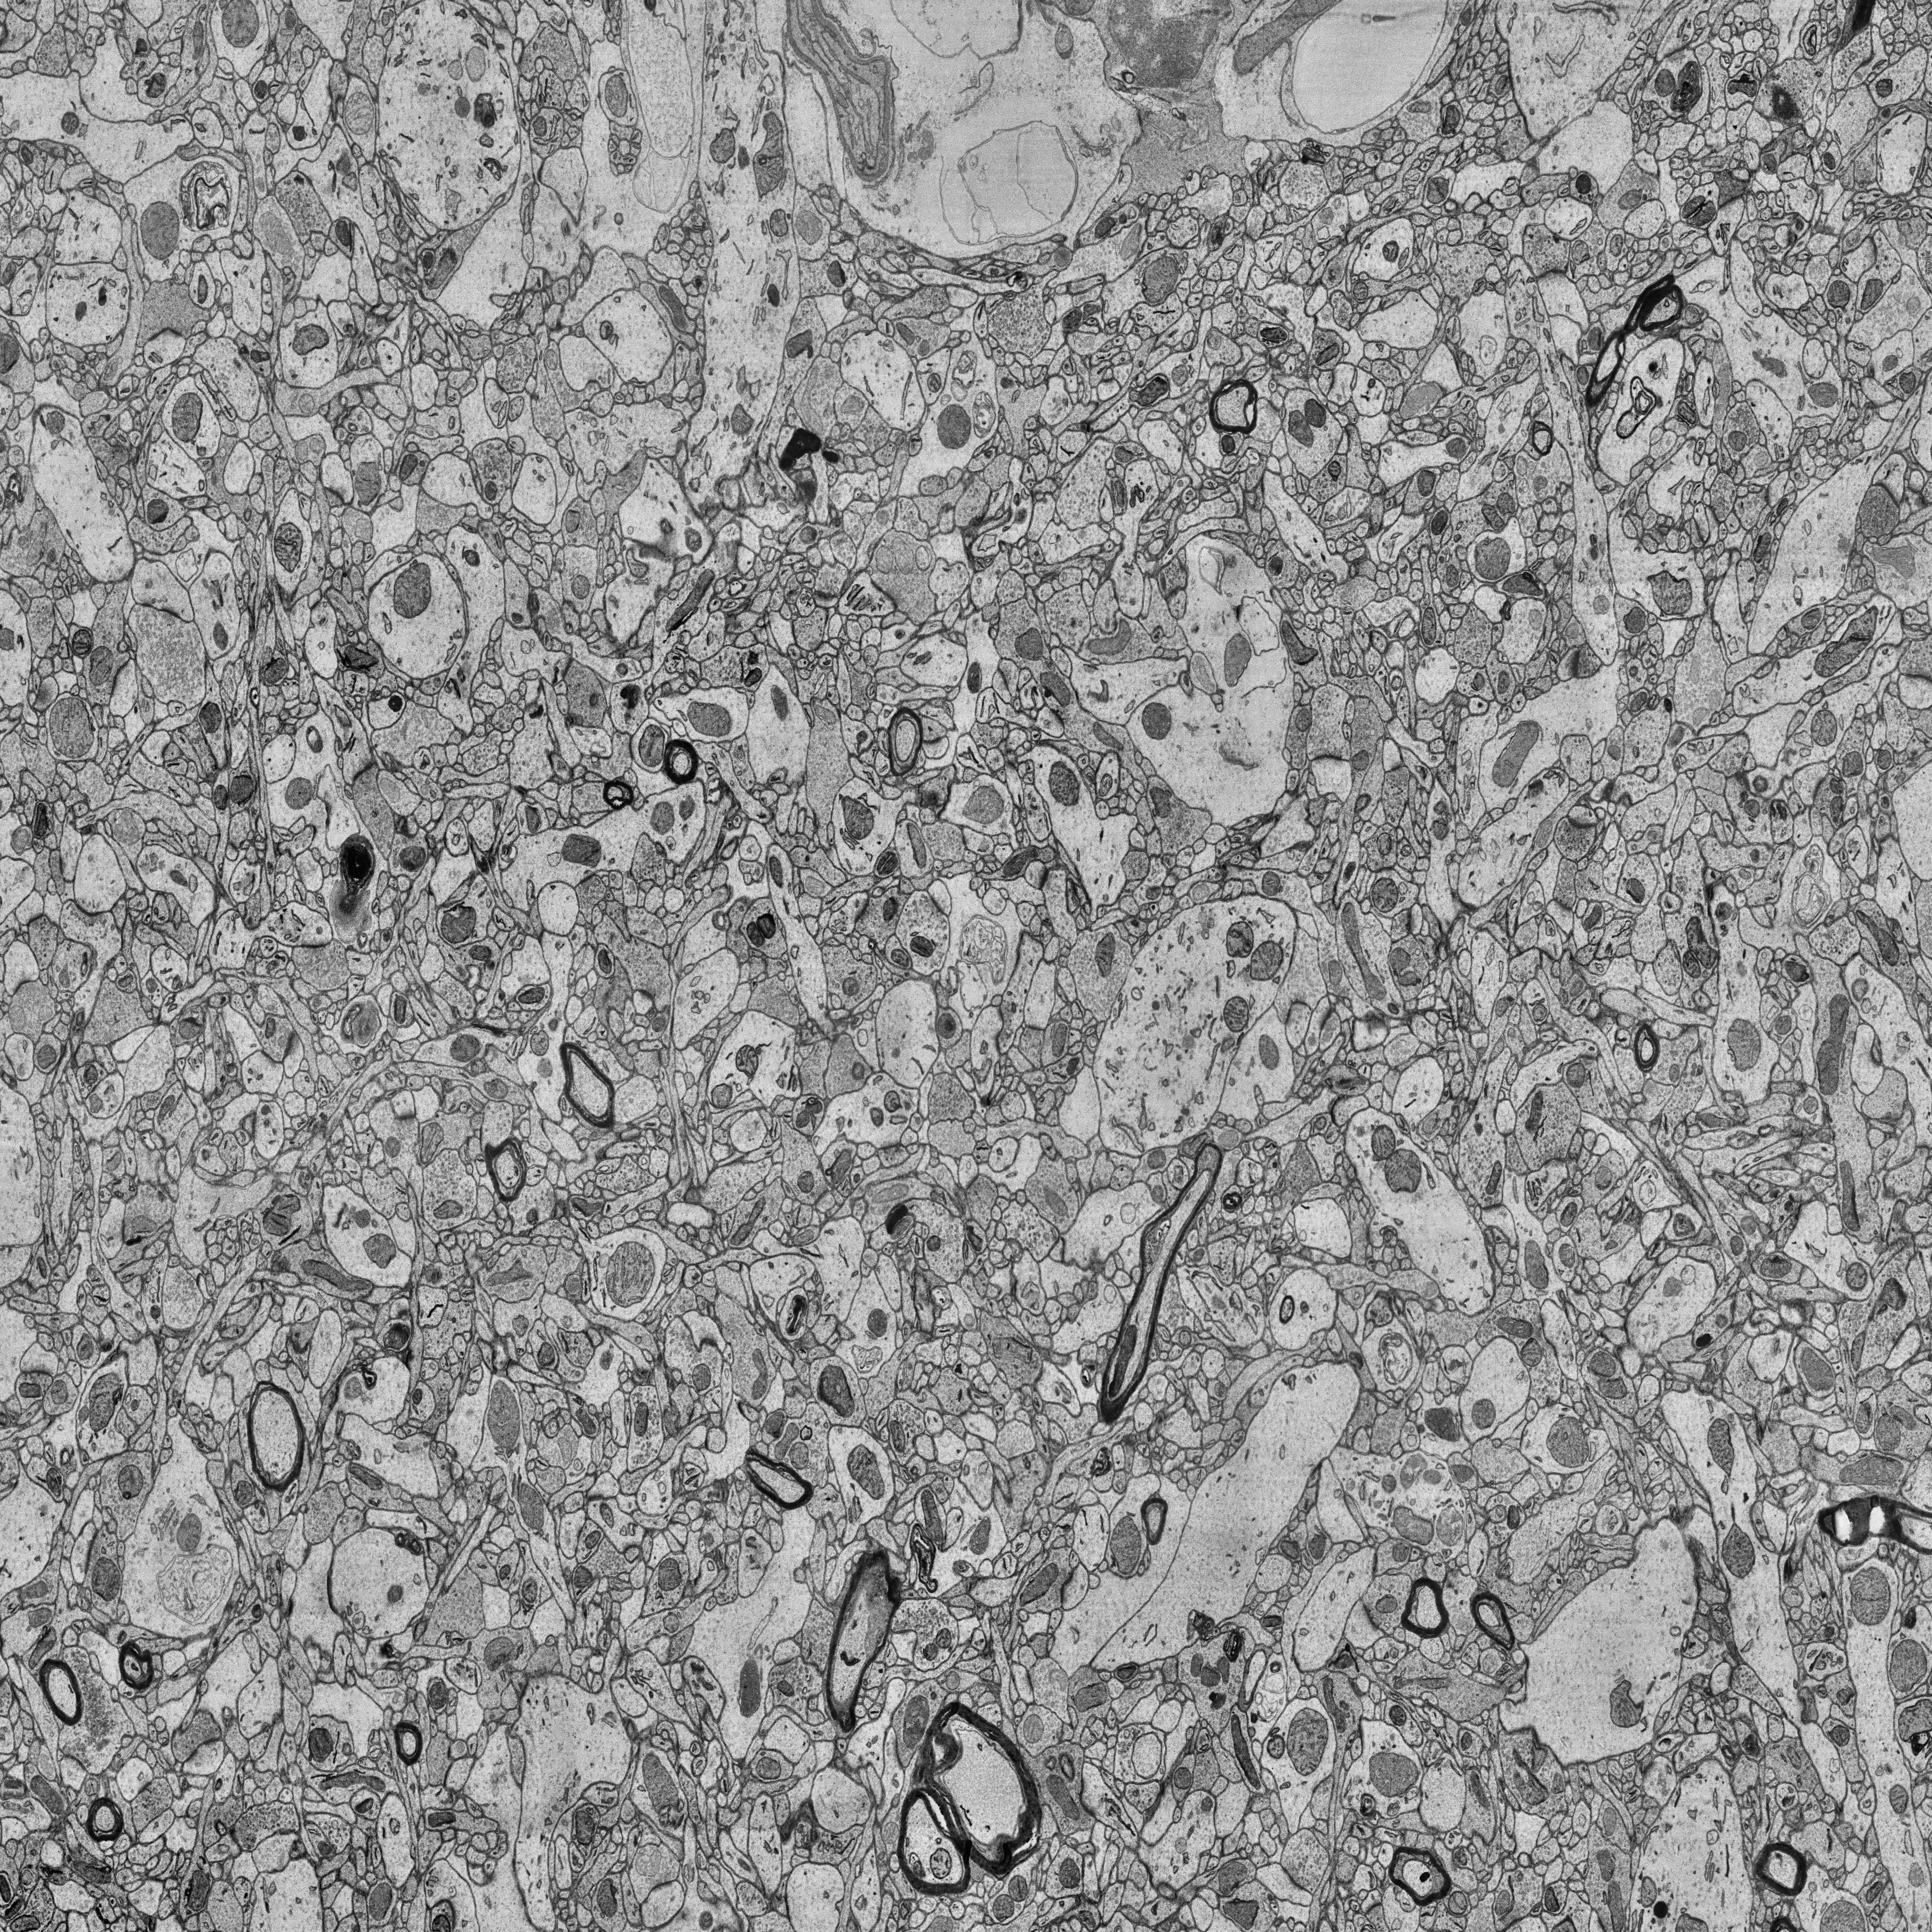
Electron microscopy slice of human cortex tissue
Slice depth (z): 119
Mitochondria instances in slice: 517